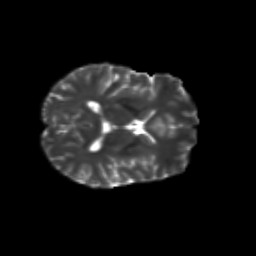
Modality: T2w
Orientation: axial
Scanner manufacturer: siemens
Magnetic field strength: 3 T
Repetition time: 9.2 s
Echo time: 0.084 s